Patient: sex F, age 26
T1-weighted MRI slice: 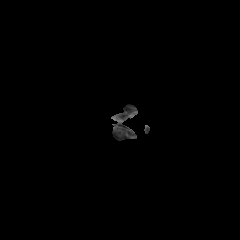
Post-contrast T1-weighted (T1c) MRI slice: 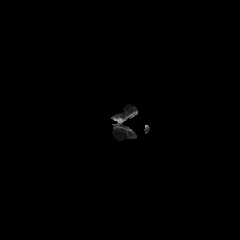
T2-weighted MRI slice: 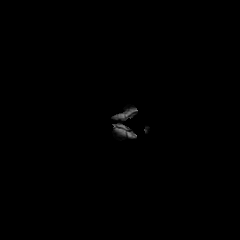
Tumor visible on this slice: no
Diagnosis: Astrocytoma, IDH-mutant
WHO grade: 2